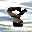
Label: 8